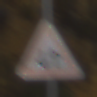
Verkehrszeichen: Gegenverkehr
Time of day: MorningAfternoon
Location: Outdoor (RoadRail)
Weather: PartlyCloudy
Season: NotSpecified
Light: Natural